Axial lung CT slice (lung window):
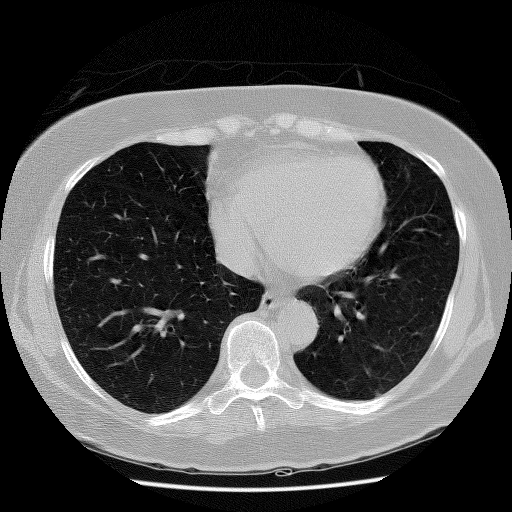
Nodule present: no